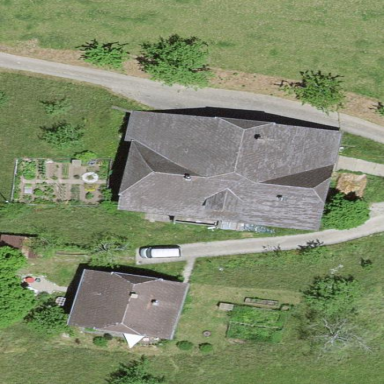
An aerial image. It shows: Farm building.